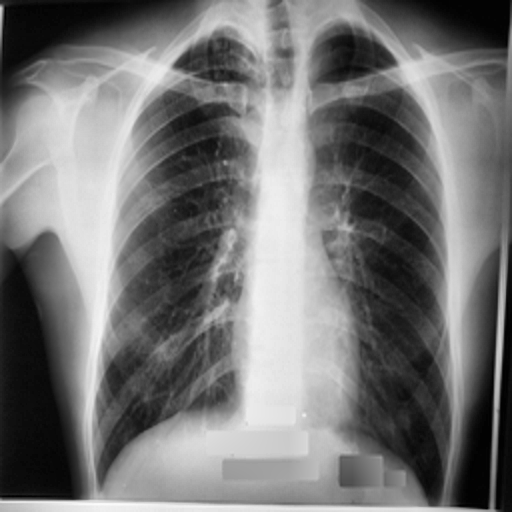
Finding: TUBERCULOSIS